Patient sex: M
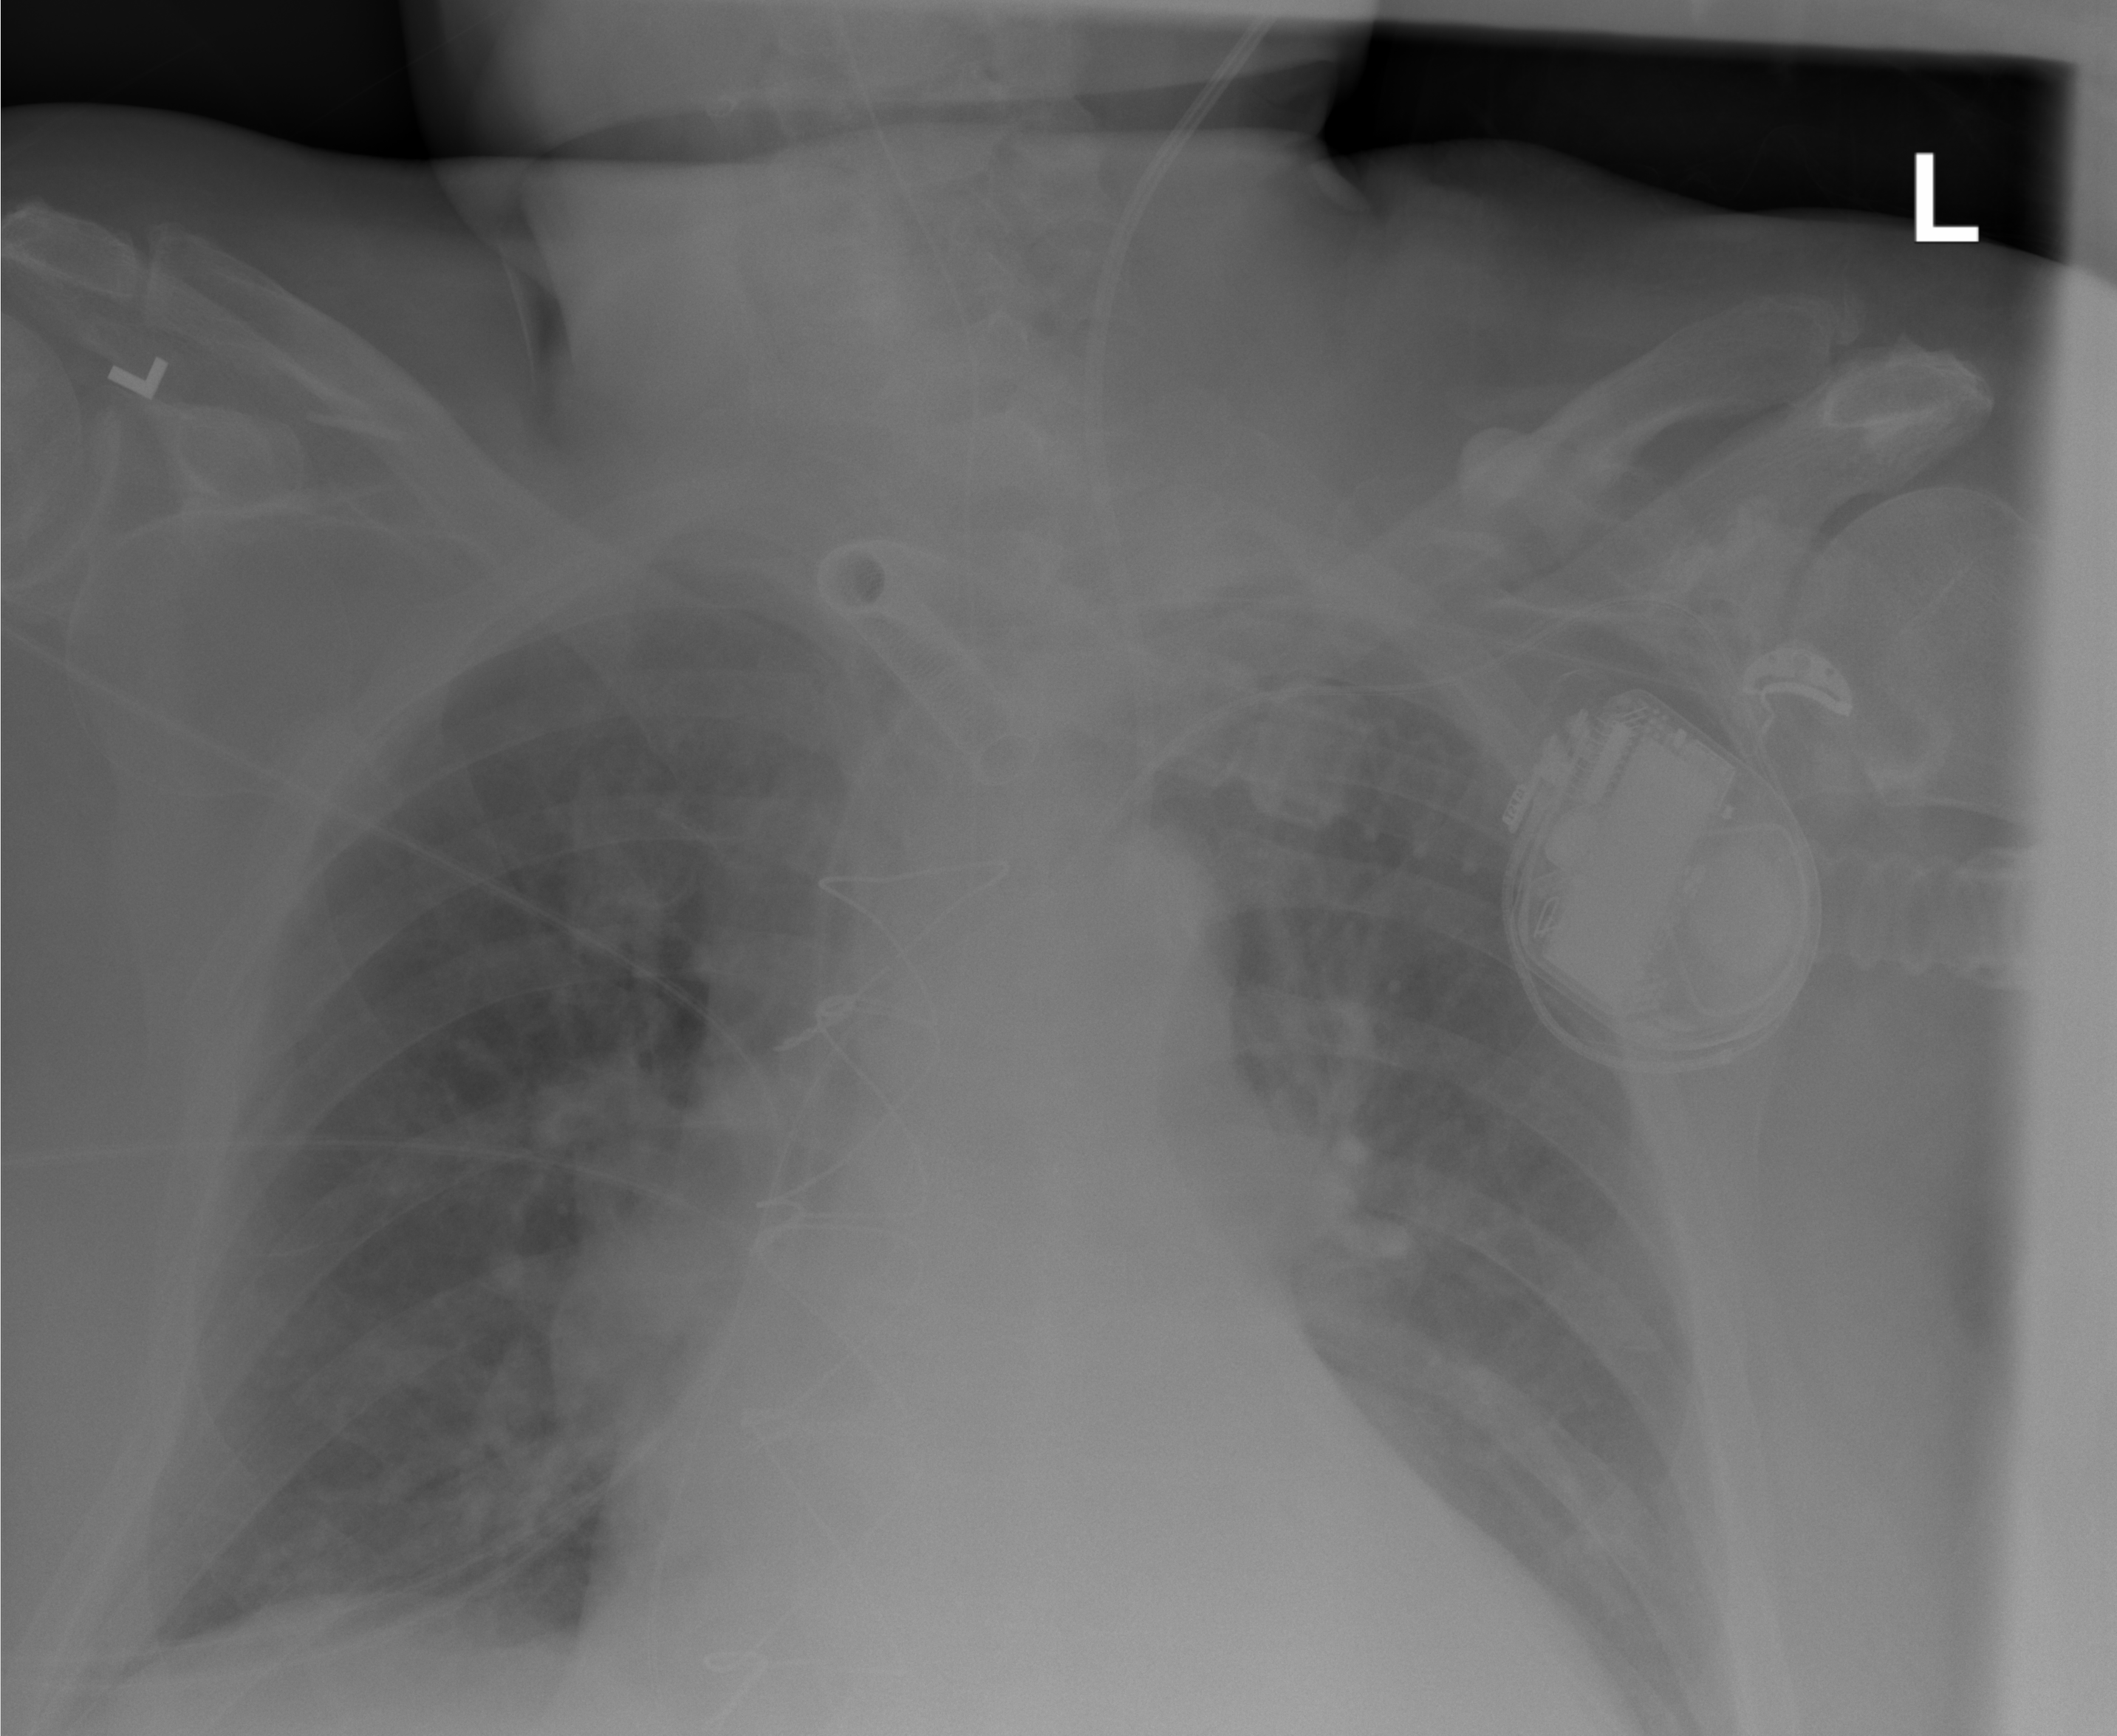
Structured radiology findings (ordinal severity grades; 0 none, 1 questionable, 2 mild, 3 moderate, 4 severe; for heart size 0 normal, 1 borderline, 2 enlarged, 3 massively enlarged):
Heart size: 2
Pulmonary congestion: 2
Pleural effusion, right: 0
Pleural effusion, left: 1
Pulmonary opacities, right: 0
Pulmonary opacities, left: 0
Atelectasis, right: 0
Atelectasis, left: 2